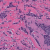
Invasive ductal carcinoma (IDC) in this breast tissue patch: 1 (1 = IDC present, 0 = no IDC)